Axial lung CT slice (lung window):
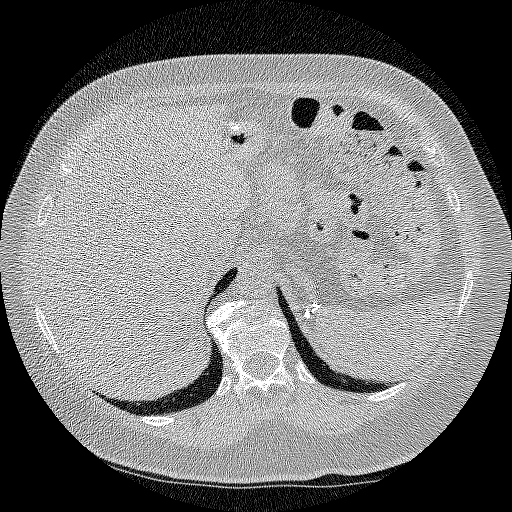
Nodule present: no